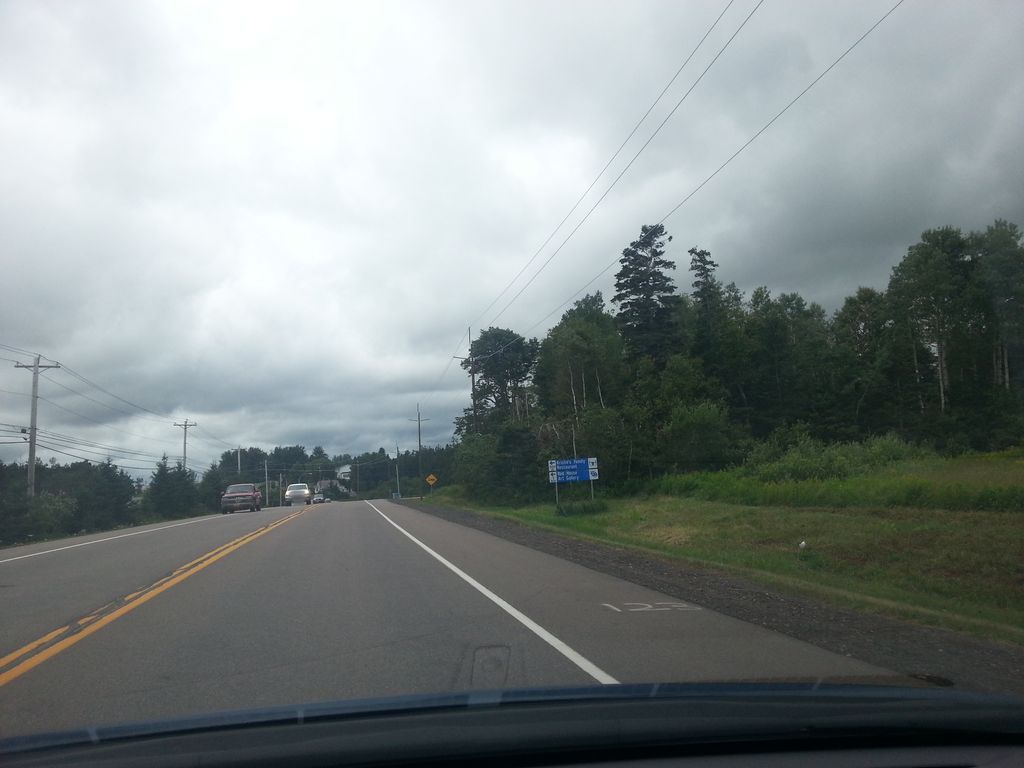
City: charlottetown